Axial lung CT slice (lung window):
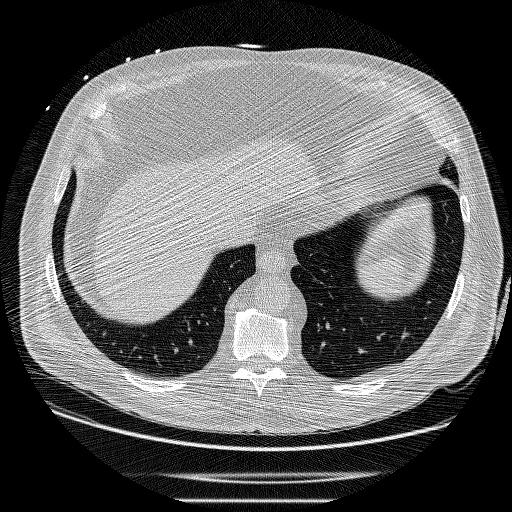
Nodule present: no